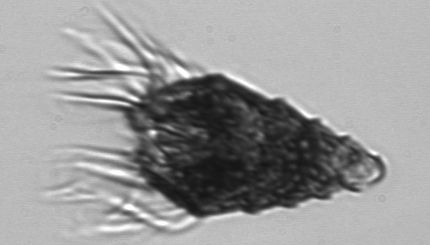
Label: Laboea_strobila